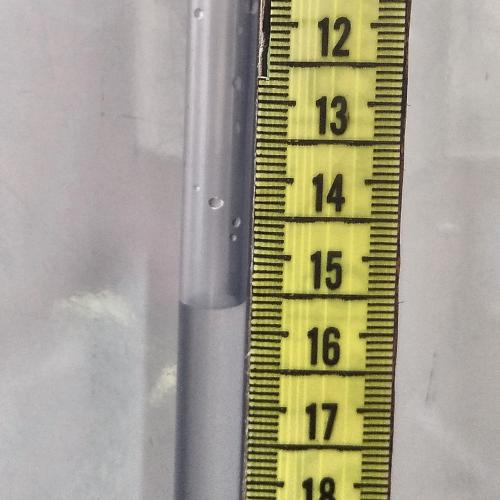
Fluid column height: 15.6 cm